Question: I have been working on adding the new appcompat-v7:21.0.0 to my project. For some reason, my overflow menu on my actionbar decides to overlap my actionbar when opening. It should be opening below the actionbar.

Here is my code for base layout:
'''
<?xml version="1.0" encoding="utf-8"?>
<LinearLayout xmlns:android="http://schemas.android.com/apk/res/android"
xmlns:tools="http://schemas.android.com/tools"
android:orientation="vertical"
android:layout_width="match_parent"
android:layout_height="match_parent">
<android.support.v4.widget.DrawerLayout
android:id="@+id/drawer_layout"
android:layout_width="match_parent"
android:layout_height="match_parent">
<!-- The main content view -->
<FrameLayout
android:layout_height="fill_parent"
android:layout_width="fill_parent">
<FrameLayout
android:id="@+id/content_frame"
android:layout_width="fill_parent"
android:layout_height="fill_parent"
android:orientation="vertical"/>
<RelativeLayout
android:id="@+id/top_status"
android:layout_width="fill_parent"
android:layout_height="30dp"
android:layout_gravity="top|center"
android:background="@color/message_bottom_background"
android:gravity="center_horizontal"
tools:ignore="UselessParent"
android:visibility="gone">
<ImageView
android:id="@+id/top_warning_thumb"
android:src="@drawable/ic_action_warning"
android:layout_width="wrap_content"
android:layout_height="fill_parent"
android:contentDescription="@string/top_warning_thumb_desc"
android:layout_gravity="center_vertical"
android:gravity="center_vertical"
android:visibility="gone"/>
<TextView
android:id="@+id/top_warning_text"
android:layout_width="wrap_content"
android:layout_height="fill_parent"
android:text="@string/test_text_shortest"
android:layout_toEndOf="@id/top_warning_thumb"
android:layout_toRightOf="@id/top_warning_thumb"
android:layout_gravity="center_vertical"
android:gravity="center_vertical"
android:textSize="20sp"
android:textColor="@color/theme_primary_background"
android:layout_marginTop="1sp"
/>
</RelativeLayout>
</FrameLayout>
<!-- The navigation drawer -->
<LinearLayout
android:id="@+id/left_drawer"
android:layout_width="240dp"
android:layout_height="match_parent"
android:layout_gravity="start"
android:orientation="vertical"
android:background="@color/card_background">
<TextView
android:id="@+id/left_status"
android:layout_width="fill_parent"
android:layout_height="wrap_content"
android:paddingTop="10dip"
android:paddingBottom="10dip"
android:textSize="25sp"
android:lineSpacingExtra="5sp"
android:layout_gravity="center"
android:gravity="center"
android:text="@string/test_text_shortest"
android:paddingLeft="0sp"
android:paddingRight="0sp"
android:textColor="@color/card_background"
/>
<ListView android:id="@+id/left_drawer_child"
android:layout_width="match_parent"
android:layout_height="match_parent"
android:layout_gravity="start"
android:choiceMode="singleChoice"
android:divider="@color/transparent"
android:dividerHeight="1dp"
android:paddingLeft="0sp"
android:paddingRight="0sp" />
</LinearLayout>
<!--android:divider="#666"-->
</android.support.v4.widget.DrawerLayout>
</LinearLayout>
'''
Here is my code from my main activity that pertains to menus:
'''
public class MainActivity extends ActionBarActivity implements WifiDiagnosticFragment
.OnFragmentInteractionListener,DispatchFragment.OnFragmentInteractionListener,
TextMessageViewerFragment.OnFragmentInteractionListener,
SupervisorFragment.OnFragmentInteractionListener,
WorklistFragment.OnFragmentInteractionListener, Observer {
...
@Override
public boolean onCreateOptionsMenu(Menu menu) {
getMenuInflater().inflate(R.menu.base_menu, menu);
if (BuildConfig.BUILD_TYPE.equals("debug")){
menu.findItem(R.id.device_admin).setVisible(true);
}
return super.onCreateOptionsMenu(menu);
}
@Override
public boolean onOptionsItemSelected(MenuItem item) {
// Pass the event to ActionBarDrawerToggle, if it returns true,
// then it has handled the app icon touch event
if (mDrawerToggle.onOptionsItemSelected(item)) {
return true;
}
// Handle your other action bar items...
switch (item.getItemId()) {
case R.id.help:
android.support.v4.app.FragmentManager fm = getSupportFragmentManager();
HelpDialog helpDialog = new HelpDialog();
helpDialog.show(fm,"Help");
return true;
case R.id.device_admin:
fm = getSupportFragmentManager();
AdminDialog adminDialog = new AdminDialog();
adminDialog.show(fm,"Device Admin");
return true;
default:
return super.onOptionsItemSelected(item);
}
//return super.onOptionsItemSelected(item);
}
}
'''
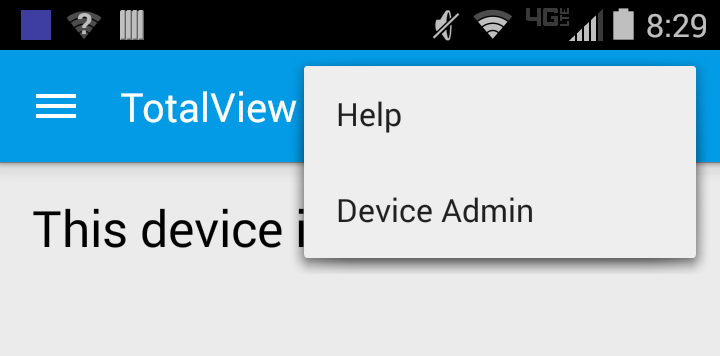
Answer: As rciovati said, this is the desired behavior: <URL>